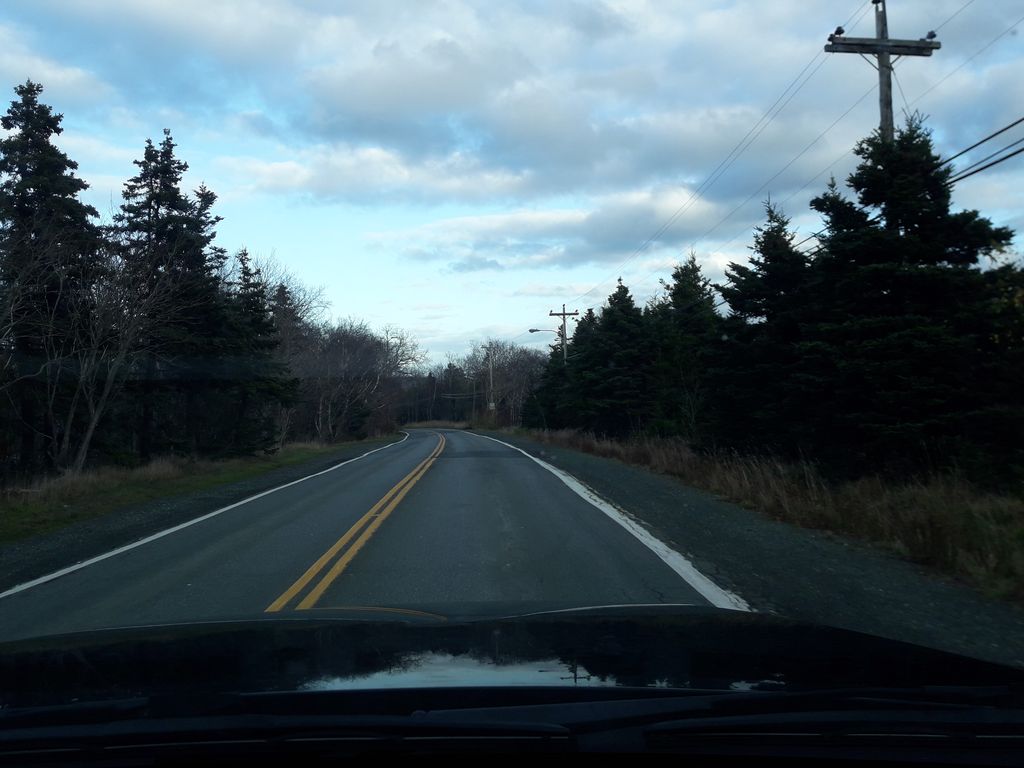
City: st_johns